Interaction volume radius: 10 \u00c5
Interaction volume height: 25 \u00c5
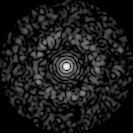
Disorder parameter: 0.8313